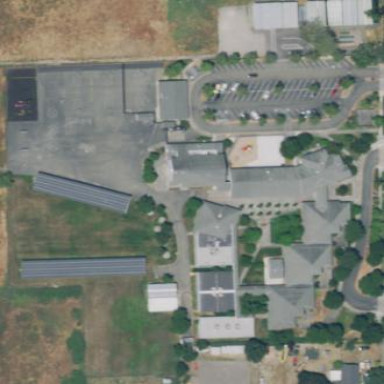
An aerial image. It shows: School.